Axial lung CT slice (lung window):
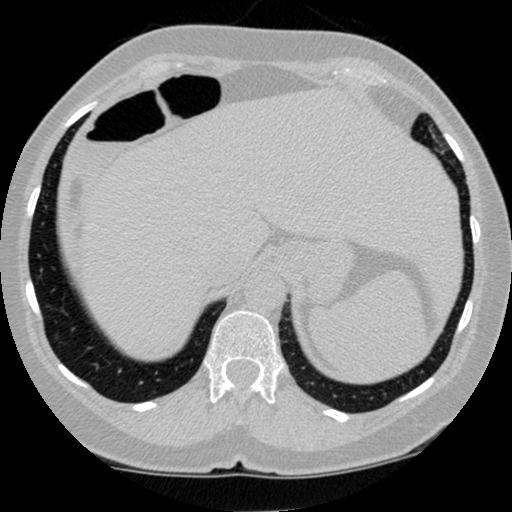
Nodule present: no